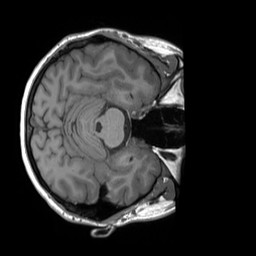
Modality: T1w
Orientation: axial
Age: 21
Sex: female
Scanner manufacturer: siemens
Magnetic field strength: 3 T
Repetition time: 1.8 s
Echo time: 0.00232 s